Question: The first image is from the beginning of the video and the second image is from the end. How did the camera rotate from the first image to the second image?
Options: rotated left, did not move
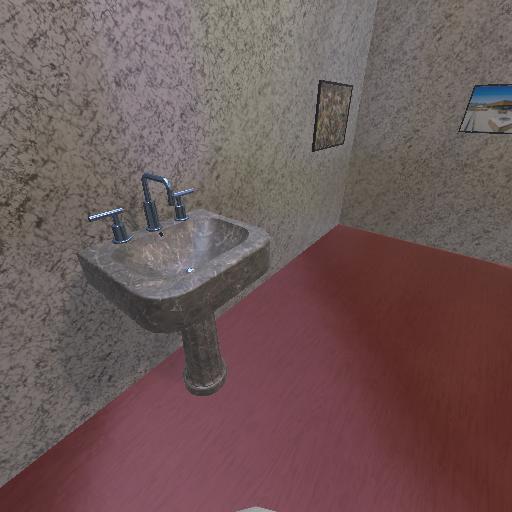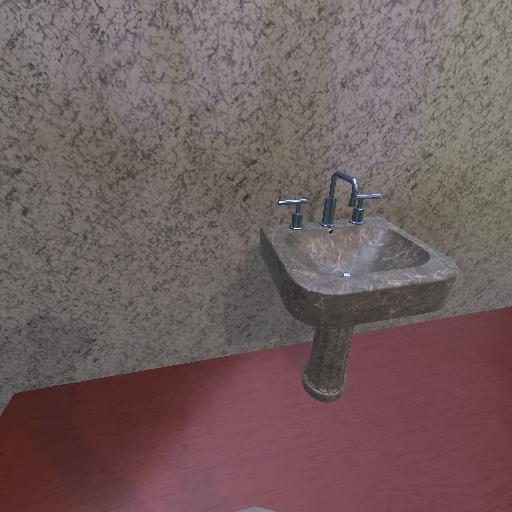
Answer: rotated left